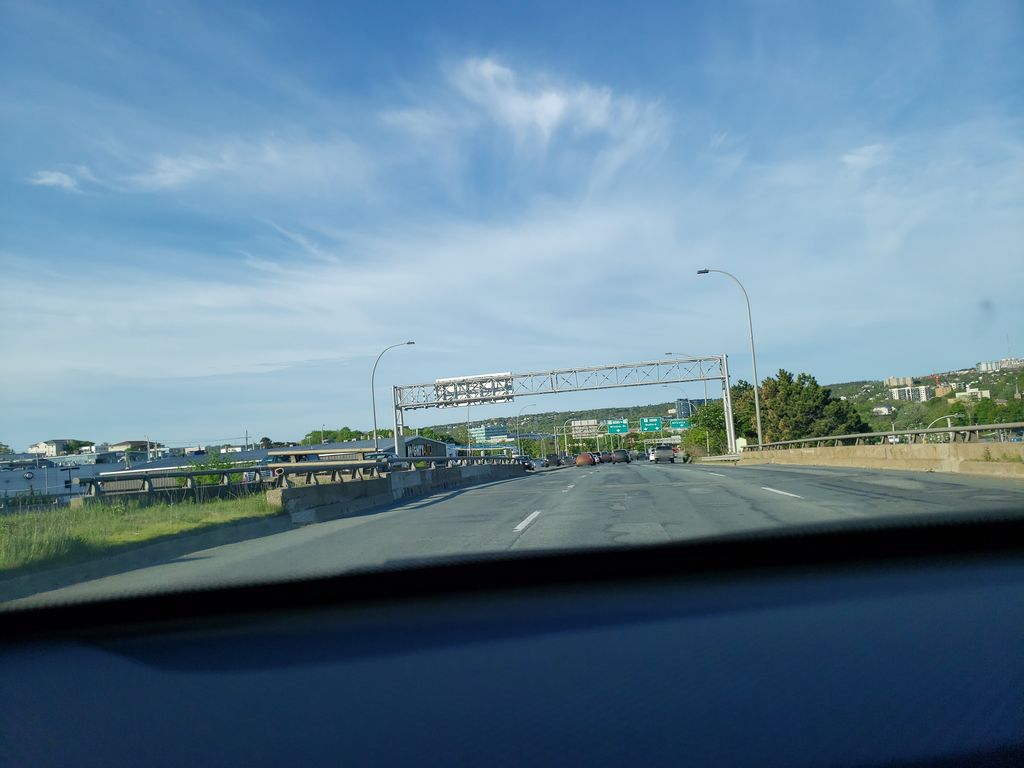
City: halifax